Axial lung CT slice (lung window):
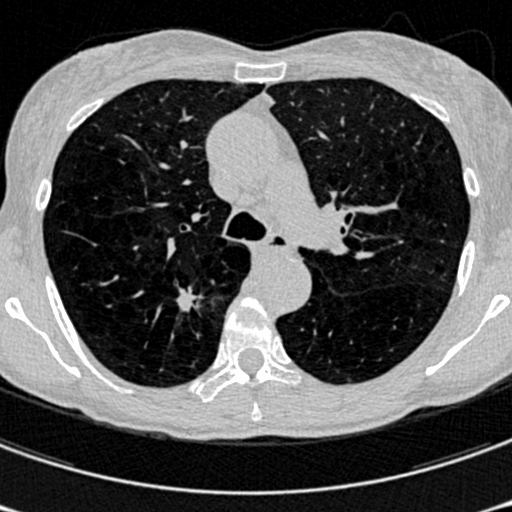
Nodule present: yes
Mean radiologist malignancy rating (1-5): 4.75